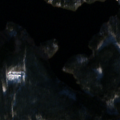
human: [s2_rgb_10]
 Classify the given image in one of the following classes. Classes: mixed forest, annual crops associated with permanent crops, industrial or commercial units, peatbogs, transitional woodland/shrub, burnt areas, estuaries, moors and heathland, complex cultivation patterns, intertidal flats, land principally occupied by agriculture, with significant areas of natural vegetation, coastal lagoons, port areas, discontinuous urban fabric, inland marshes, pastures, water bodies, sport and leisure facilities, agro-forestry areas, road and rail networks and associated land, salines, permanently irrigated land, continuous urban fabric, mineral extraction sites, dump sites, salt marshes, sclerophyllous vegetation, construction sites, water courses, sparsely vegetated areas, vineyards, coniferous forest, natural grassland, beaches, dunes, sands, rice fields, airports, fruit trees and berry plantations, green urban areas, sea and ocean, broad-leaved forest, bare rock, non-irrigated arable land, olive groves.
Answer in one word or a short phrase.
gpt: coniferous forest, mixed forest, transitional woodland/shrub, water bodies